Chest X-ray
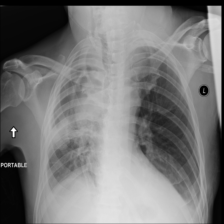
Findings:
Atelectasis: positive
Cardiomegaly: negative
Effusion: positive
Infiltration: positive
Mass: positive
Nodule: negative
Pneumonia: negative
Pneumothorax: negative
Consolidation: positive
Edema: negative
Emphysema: negative
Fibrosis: negative
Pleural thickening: positive
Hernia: negative